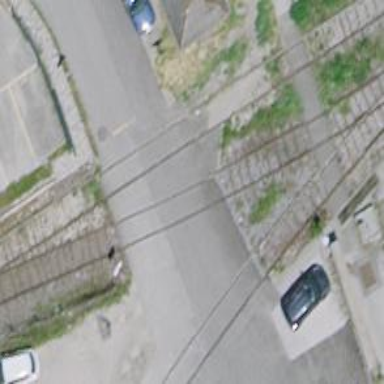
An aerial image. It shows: Level crossing along the railway.